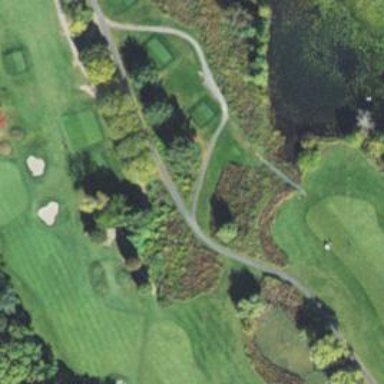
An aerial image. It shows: Path used for both walking and golf.